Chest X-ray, PA view. Patient: 52 years old, sex F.
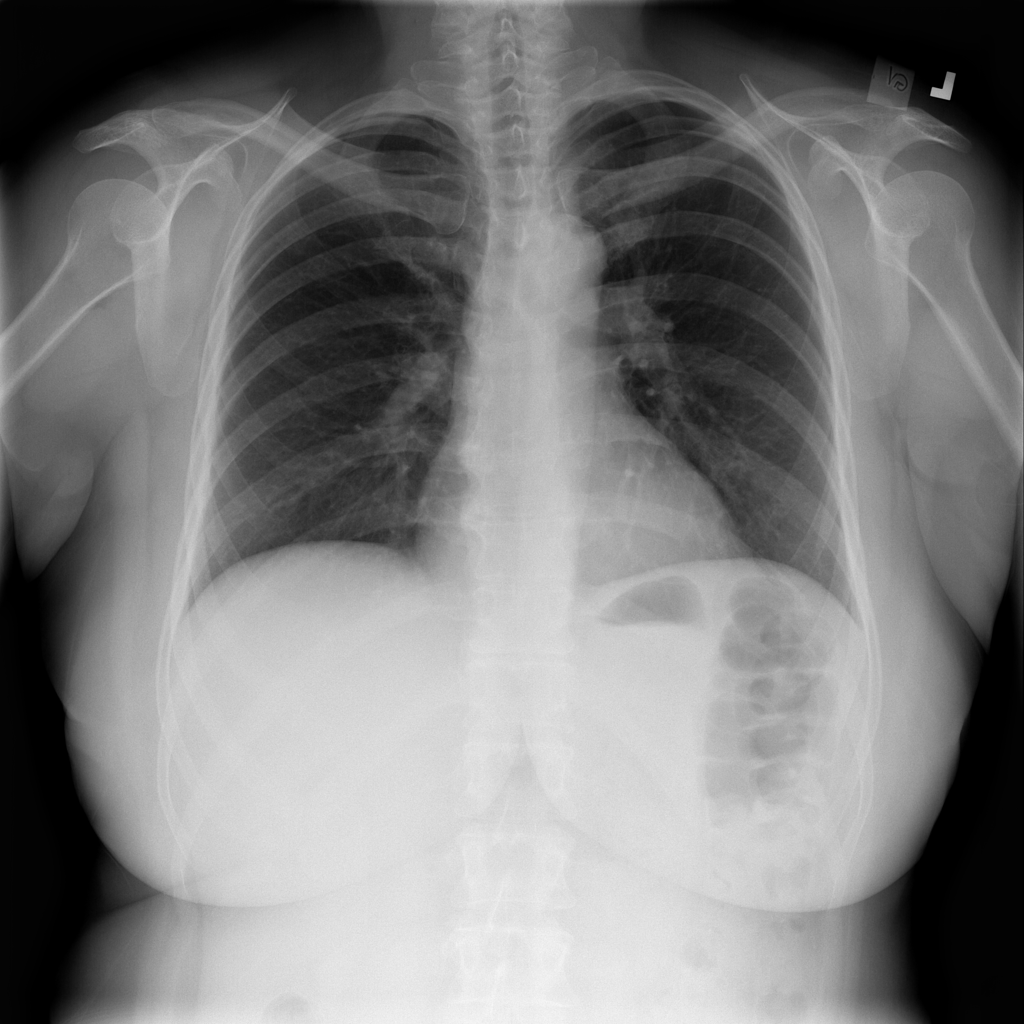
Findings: No Finding